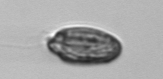
Label: Katodinium_or_Torodinium